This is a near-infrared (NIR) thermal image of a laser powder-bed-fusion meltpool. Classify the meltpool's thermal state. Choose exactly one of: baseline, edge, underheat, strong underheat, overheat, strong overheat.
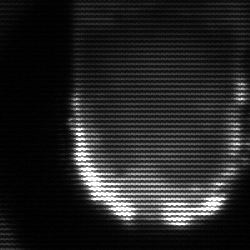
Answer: baseline